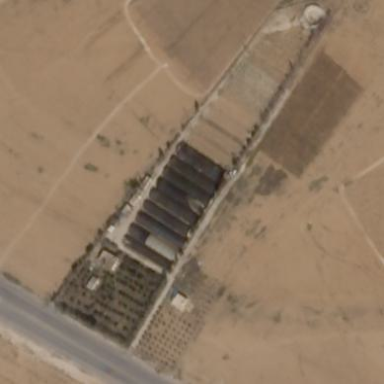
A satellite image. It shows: Greenhouse used for horticulture.